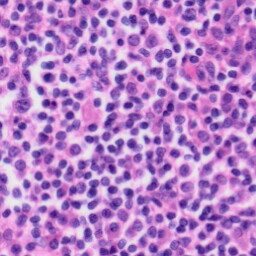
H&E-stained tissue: Tonsil